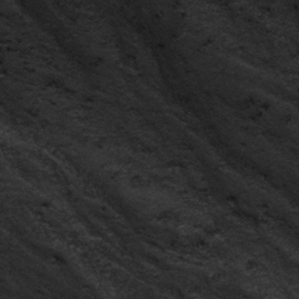
Label: frost